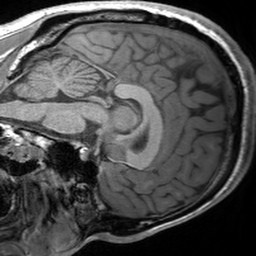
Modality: T1w
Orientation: sagittal
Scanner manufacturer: siemens
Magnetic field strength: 3 T
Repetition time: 1.54 s
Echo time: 0.00234 s